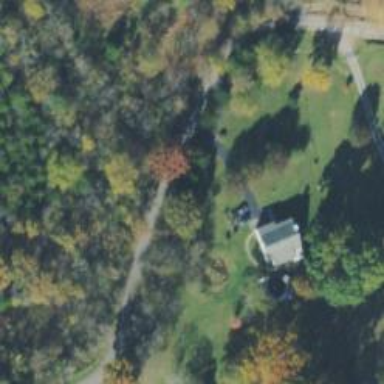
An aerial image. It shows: Driveway.